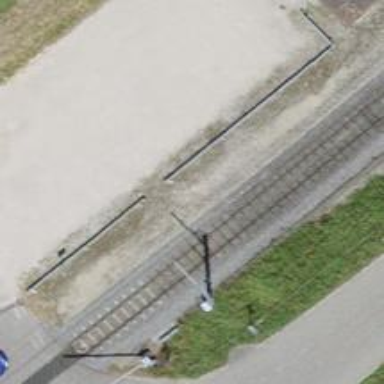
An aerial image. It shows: Guard rail.